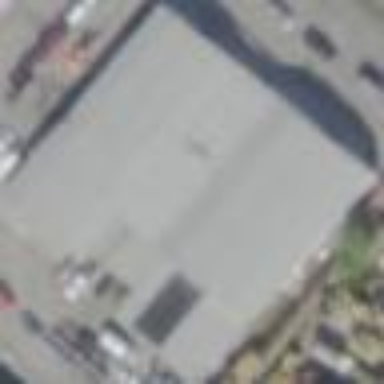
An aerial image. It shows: Warehouse.